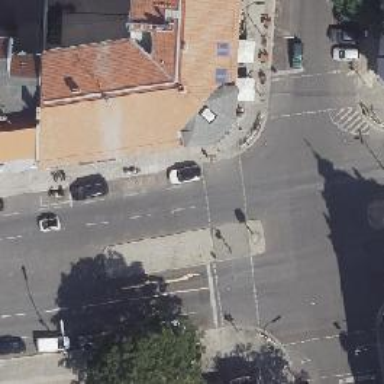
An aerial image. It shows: Asphalt footway with crossing controlled by traffic signals.